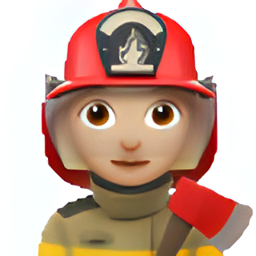
Name: female firefighter type 3
Emoji: 👩🏼‍🚒
Group: People & Body
Sub-group: person-role